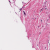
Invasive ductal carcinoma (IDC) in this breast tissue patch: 0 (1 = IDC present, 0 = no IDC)